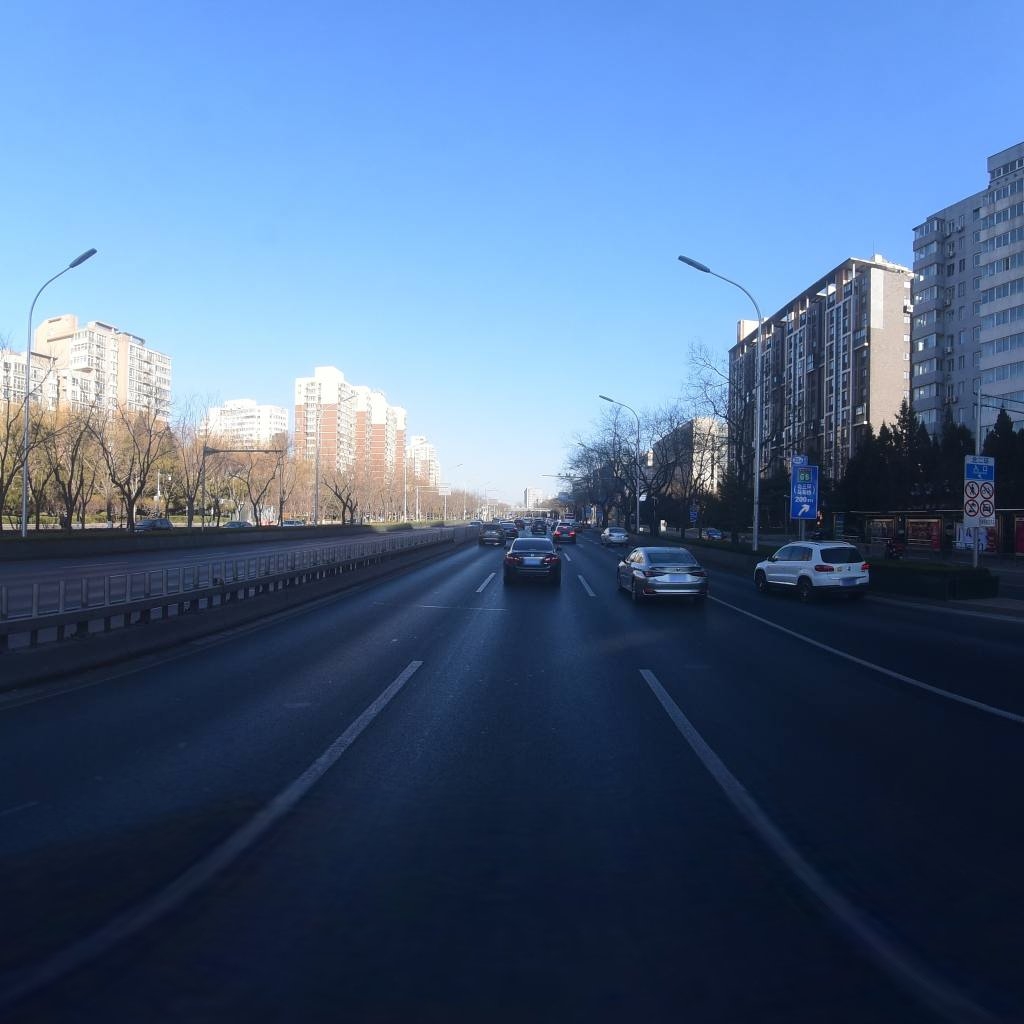
Region: Xicheng
Road damage annotations: transverse patch